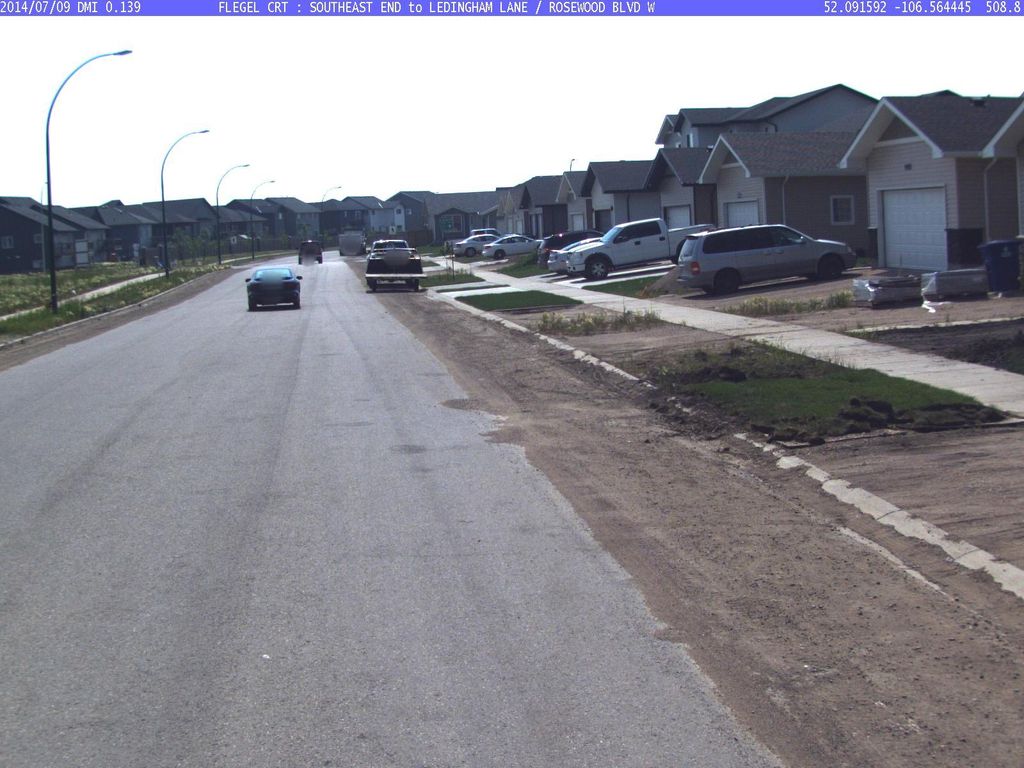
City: saskatoon